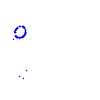
Particle: kaon